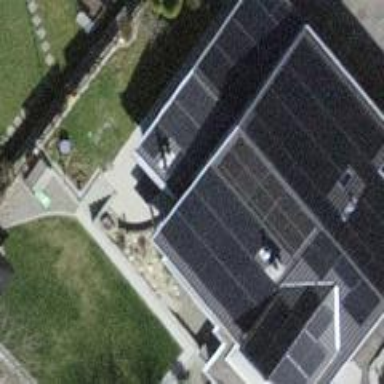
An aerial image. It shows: Solar power generator using photovoltaic panels.